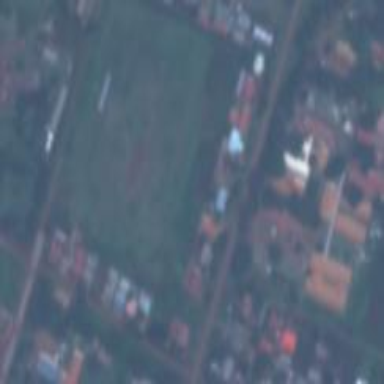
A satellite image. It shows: Stadium for athletics and soccer activities.